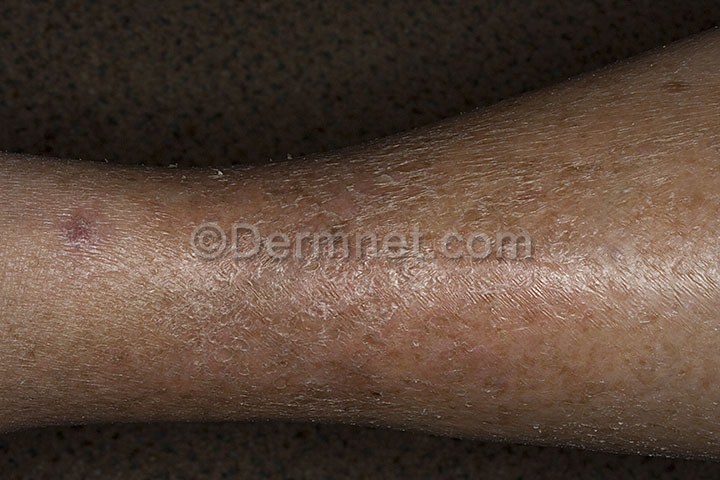
Disease: Eczema Photos